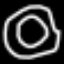
Label: donut